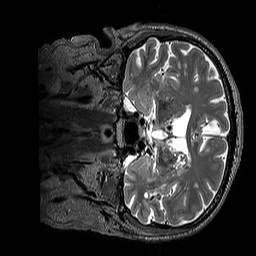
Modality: T2w
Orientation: coronal
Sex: male
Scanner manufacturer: siemens
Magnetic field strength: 3 T
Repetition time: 3.2 s
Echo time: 0.409 s